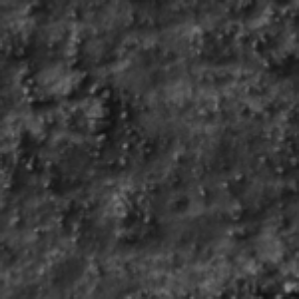
Label: frost